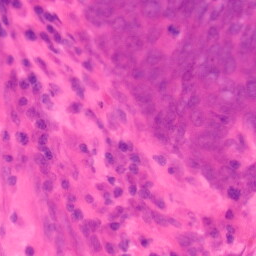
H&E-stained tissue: Colon